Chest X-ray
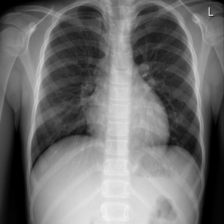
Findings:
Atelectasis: negative
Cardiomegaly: negative
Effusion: negative
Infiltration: negative
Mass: negative
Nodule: negative
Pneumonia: negative
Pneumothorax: negative
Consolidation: negative
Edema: negative
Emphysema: negative
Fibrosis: negative
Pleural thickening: negative
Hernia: negative